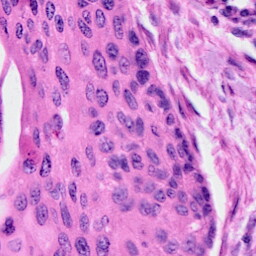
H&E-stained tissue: Cervix